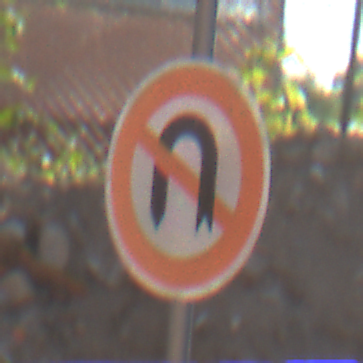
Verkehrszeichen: VerbotWenden
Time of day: MorningAfternoon
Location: Outdoor (Suburban)
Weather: PartlyCloudy
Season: NotSpecified
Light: Natural